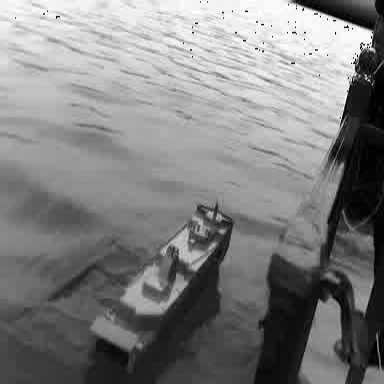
There is a container_ship in the infrared image.